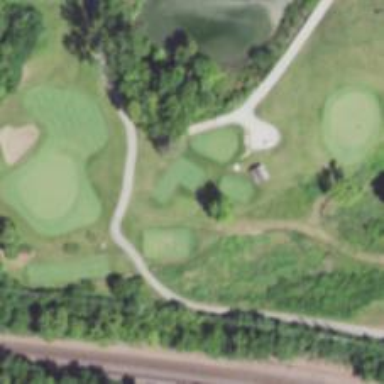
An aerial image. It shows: Golf tee.